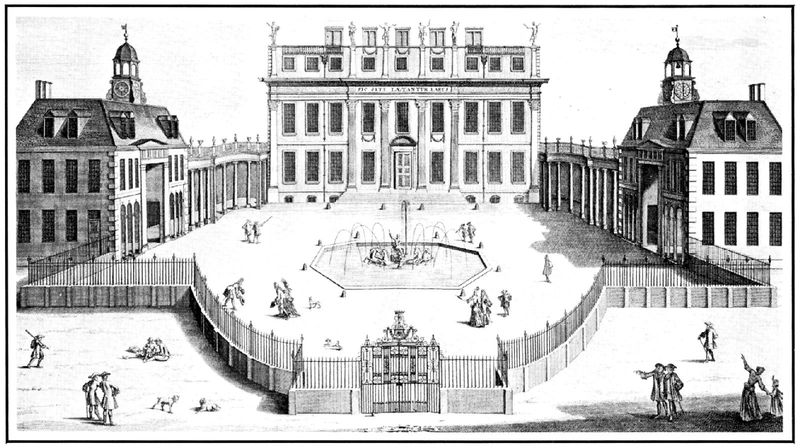
Titel: london, Buckingham House
Künstler: William Winde
Schlagwörter: mann, wasser, frauen, menschen, fenster, frau, männer, schwarz, säulen, tür, weiss, zeichnung, gebäude, haus, hund, zaun, leute, mensch, kind, brunnen, kinder, turm, fahne, hof, platz, uhr, tor, innenhof, türme, palast, glocke, statuen, uhren, häuser haus, eingezäunt, begäude, gitterr